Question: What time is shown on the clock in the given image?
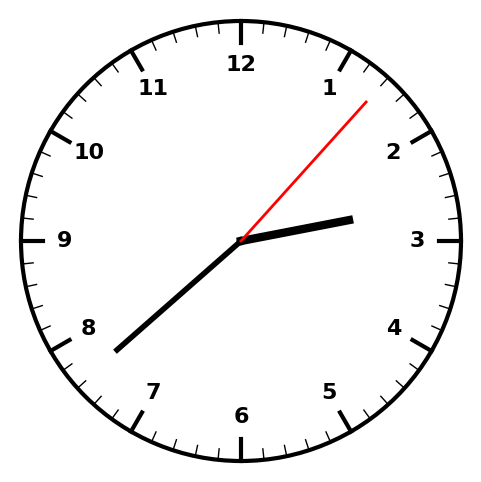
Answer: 02:38:07